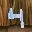
Label: 4